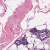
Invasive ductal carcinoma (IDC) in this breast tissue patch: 0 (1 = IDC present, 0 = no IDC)